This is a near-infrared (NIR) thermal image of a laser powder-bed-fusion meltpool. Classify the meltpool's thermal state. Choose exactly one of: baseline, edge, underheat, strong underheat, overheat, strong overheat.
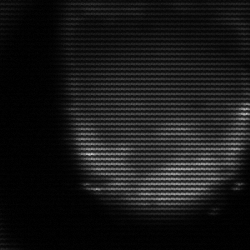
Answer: edge